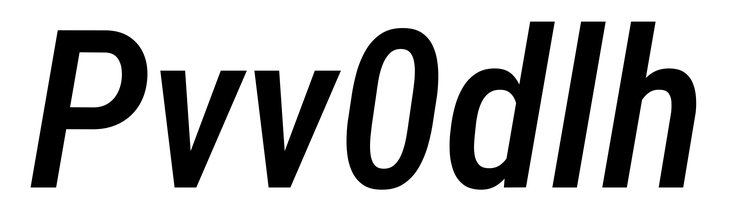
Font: Roboto-Italic_Condensed_Medium_Italic